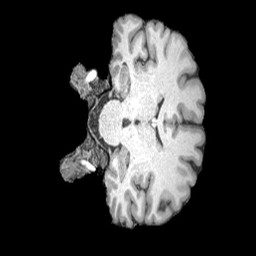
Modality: T1w
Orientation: coronal
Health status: healthy